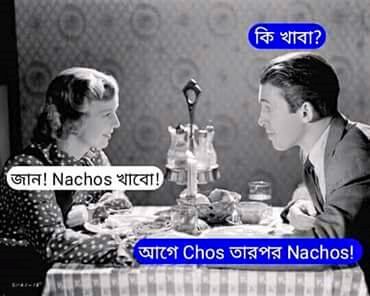
Caption: কি খাবা ? জান ! Nachos খাবো !    আগে Chos তারপর Nachos !
Label: hate